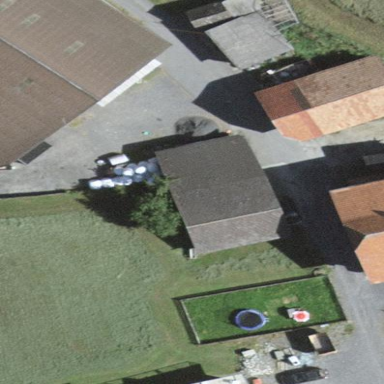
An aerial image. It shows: Garage building.